Interaction volume radius: 10 \u00c5
Interaction volume height: 15 \u00c5
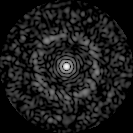
Disorder parameter: 0.8201